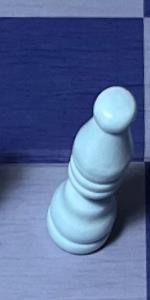
Label: Bishop_White